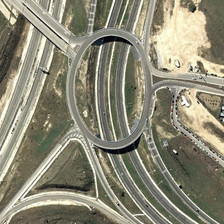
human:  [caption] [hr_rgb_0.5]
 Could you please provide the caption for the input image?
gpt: many green meadow are near a viaduct .

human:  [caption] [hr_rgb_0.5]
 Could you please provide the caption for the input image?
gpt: the viaduct over the curved roads forms an oval shape .

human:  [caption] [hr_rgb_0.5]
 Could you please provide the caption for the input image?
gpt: the viaduct over the curved roads forms an oval shape .

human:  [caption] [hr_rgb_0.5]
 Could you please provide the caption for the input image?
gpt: many green meadow are near a viaduct .

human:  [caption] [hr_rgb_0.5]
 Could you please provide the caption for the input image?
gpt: many green meadow are near a viaduct .